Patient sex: F
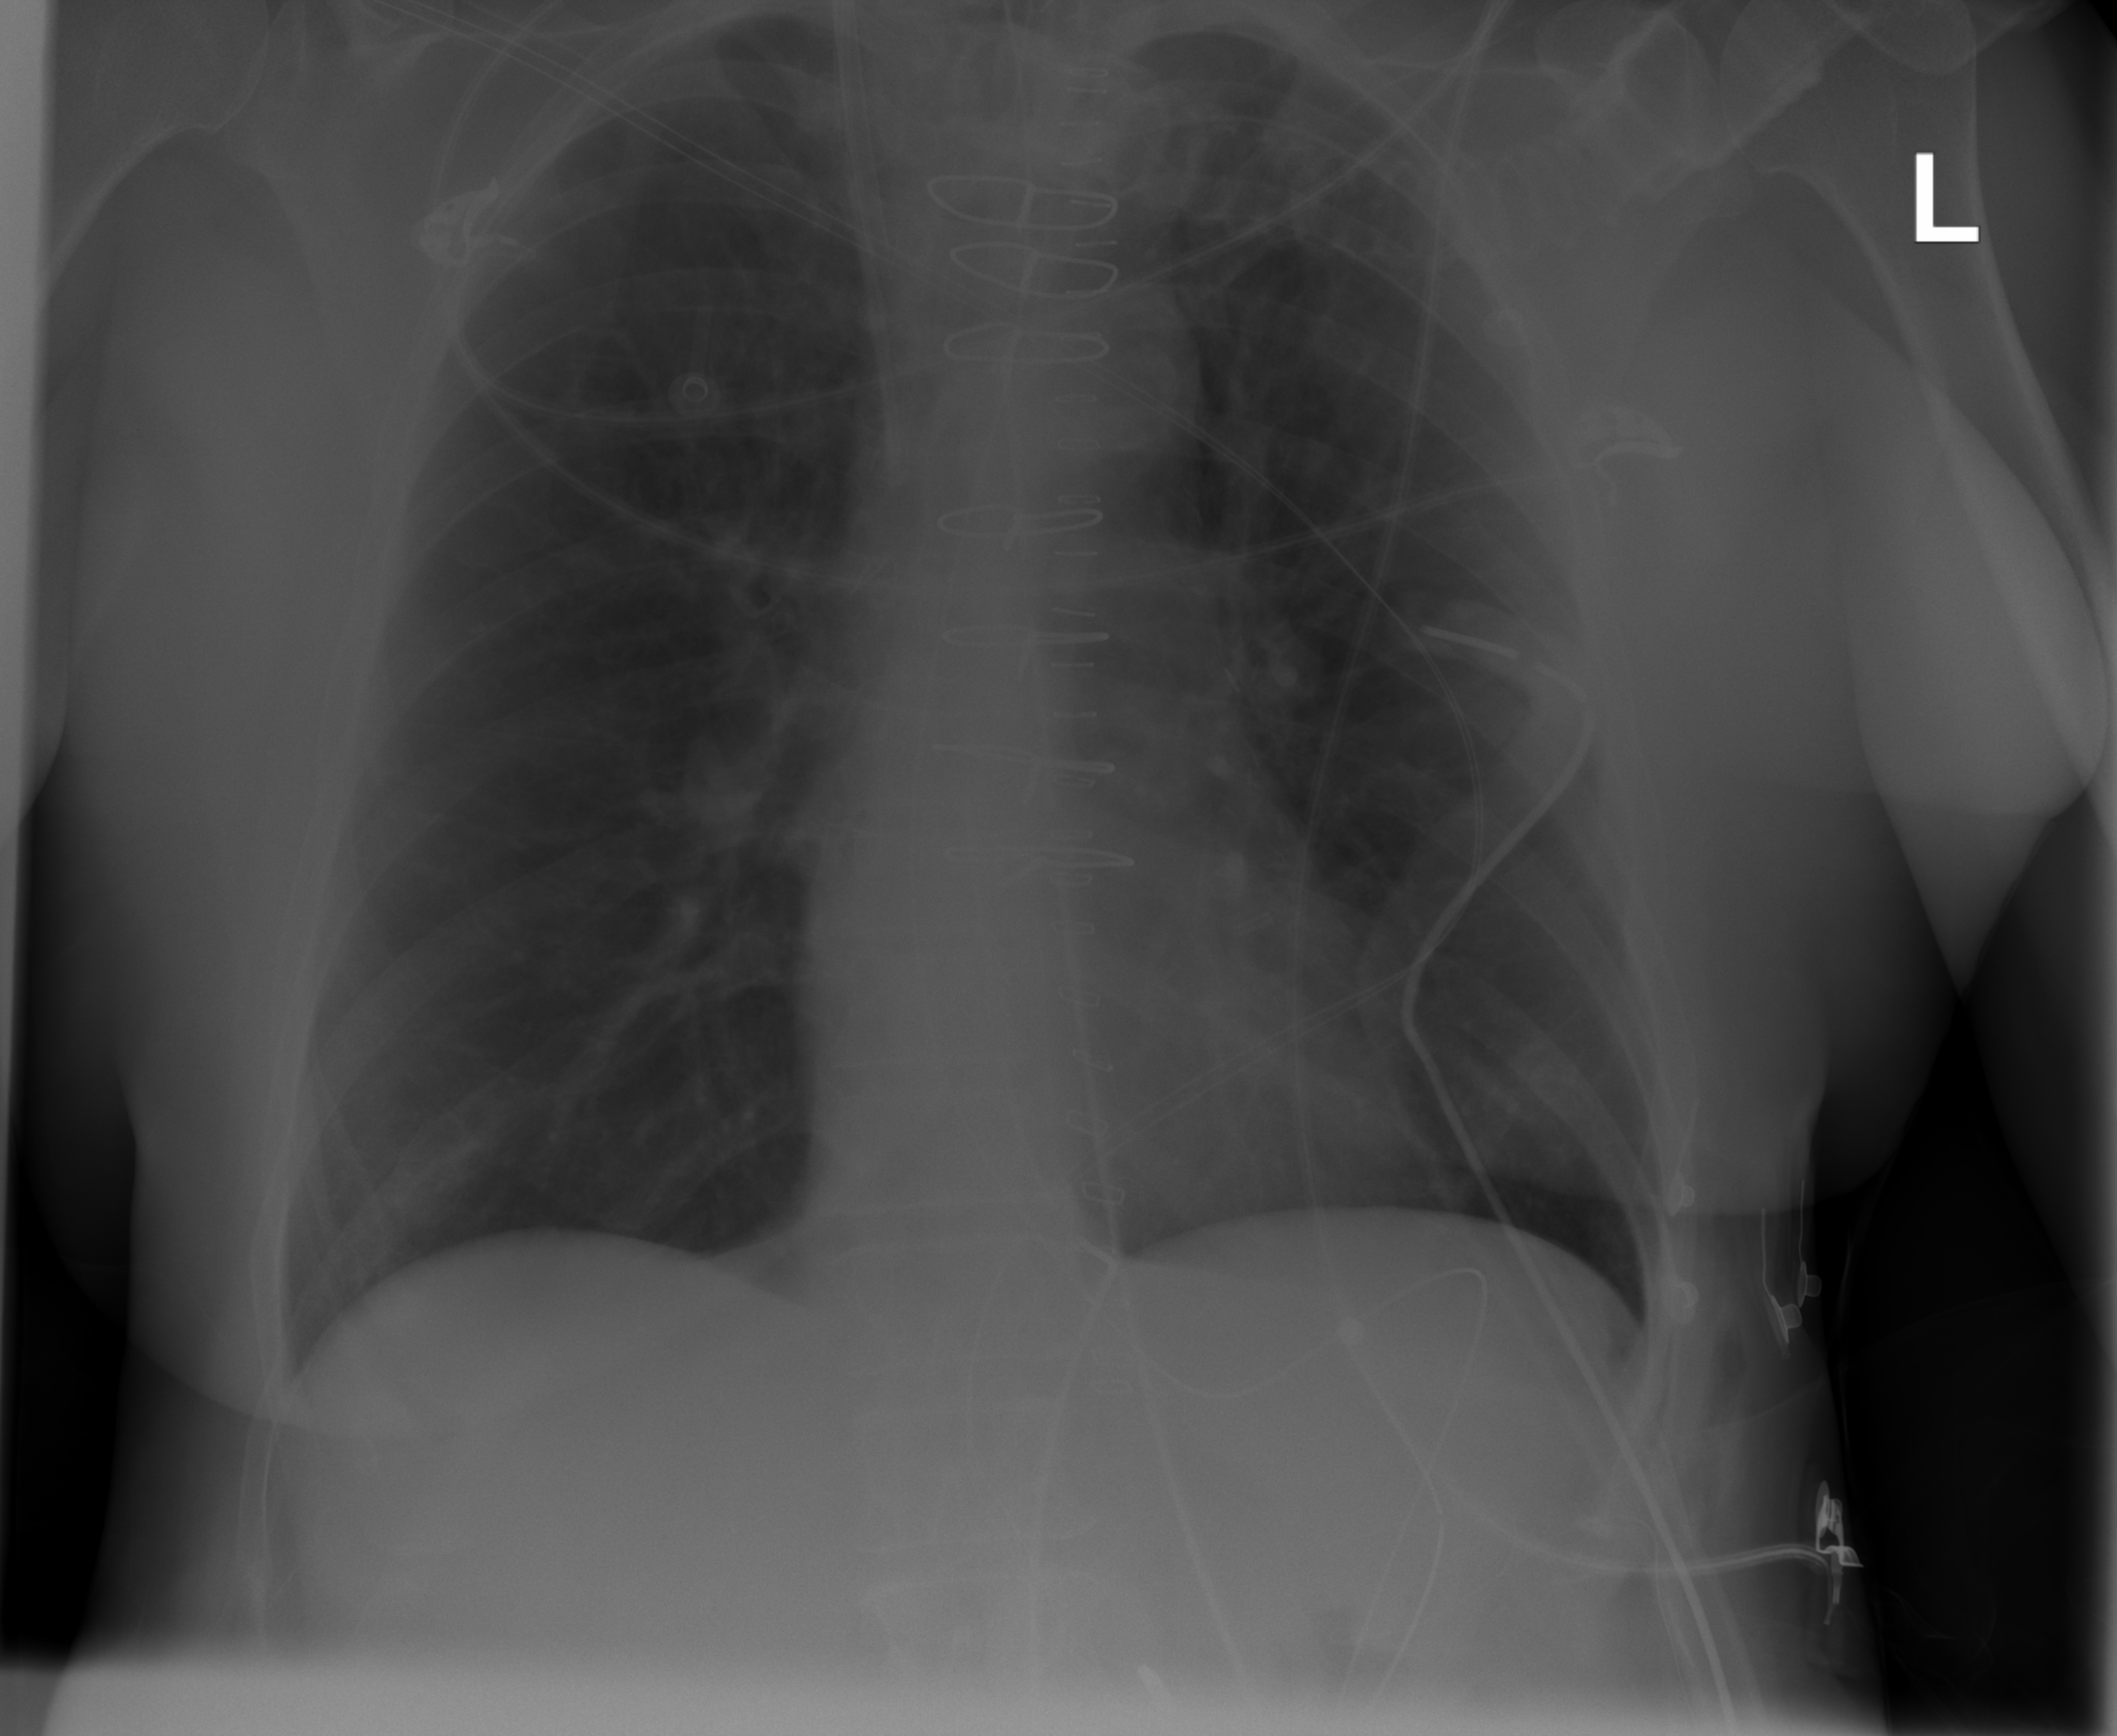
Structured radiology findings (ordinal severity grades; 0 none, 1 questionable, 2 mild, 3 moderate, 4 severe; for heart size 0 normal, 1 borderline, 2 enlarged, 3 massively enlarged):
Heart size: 0
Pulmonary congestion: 0
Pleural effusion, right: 0
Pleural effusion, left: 0
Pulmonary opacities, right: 0
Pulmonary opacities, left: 0
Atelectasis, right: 0
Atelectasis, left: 0